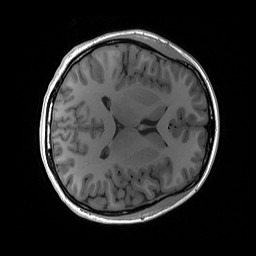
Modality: T1w
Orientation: axial
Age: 23
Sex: female